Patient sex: F
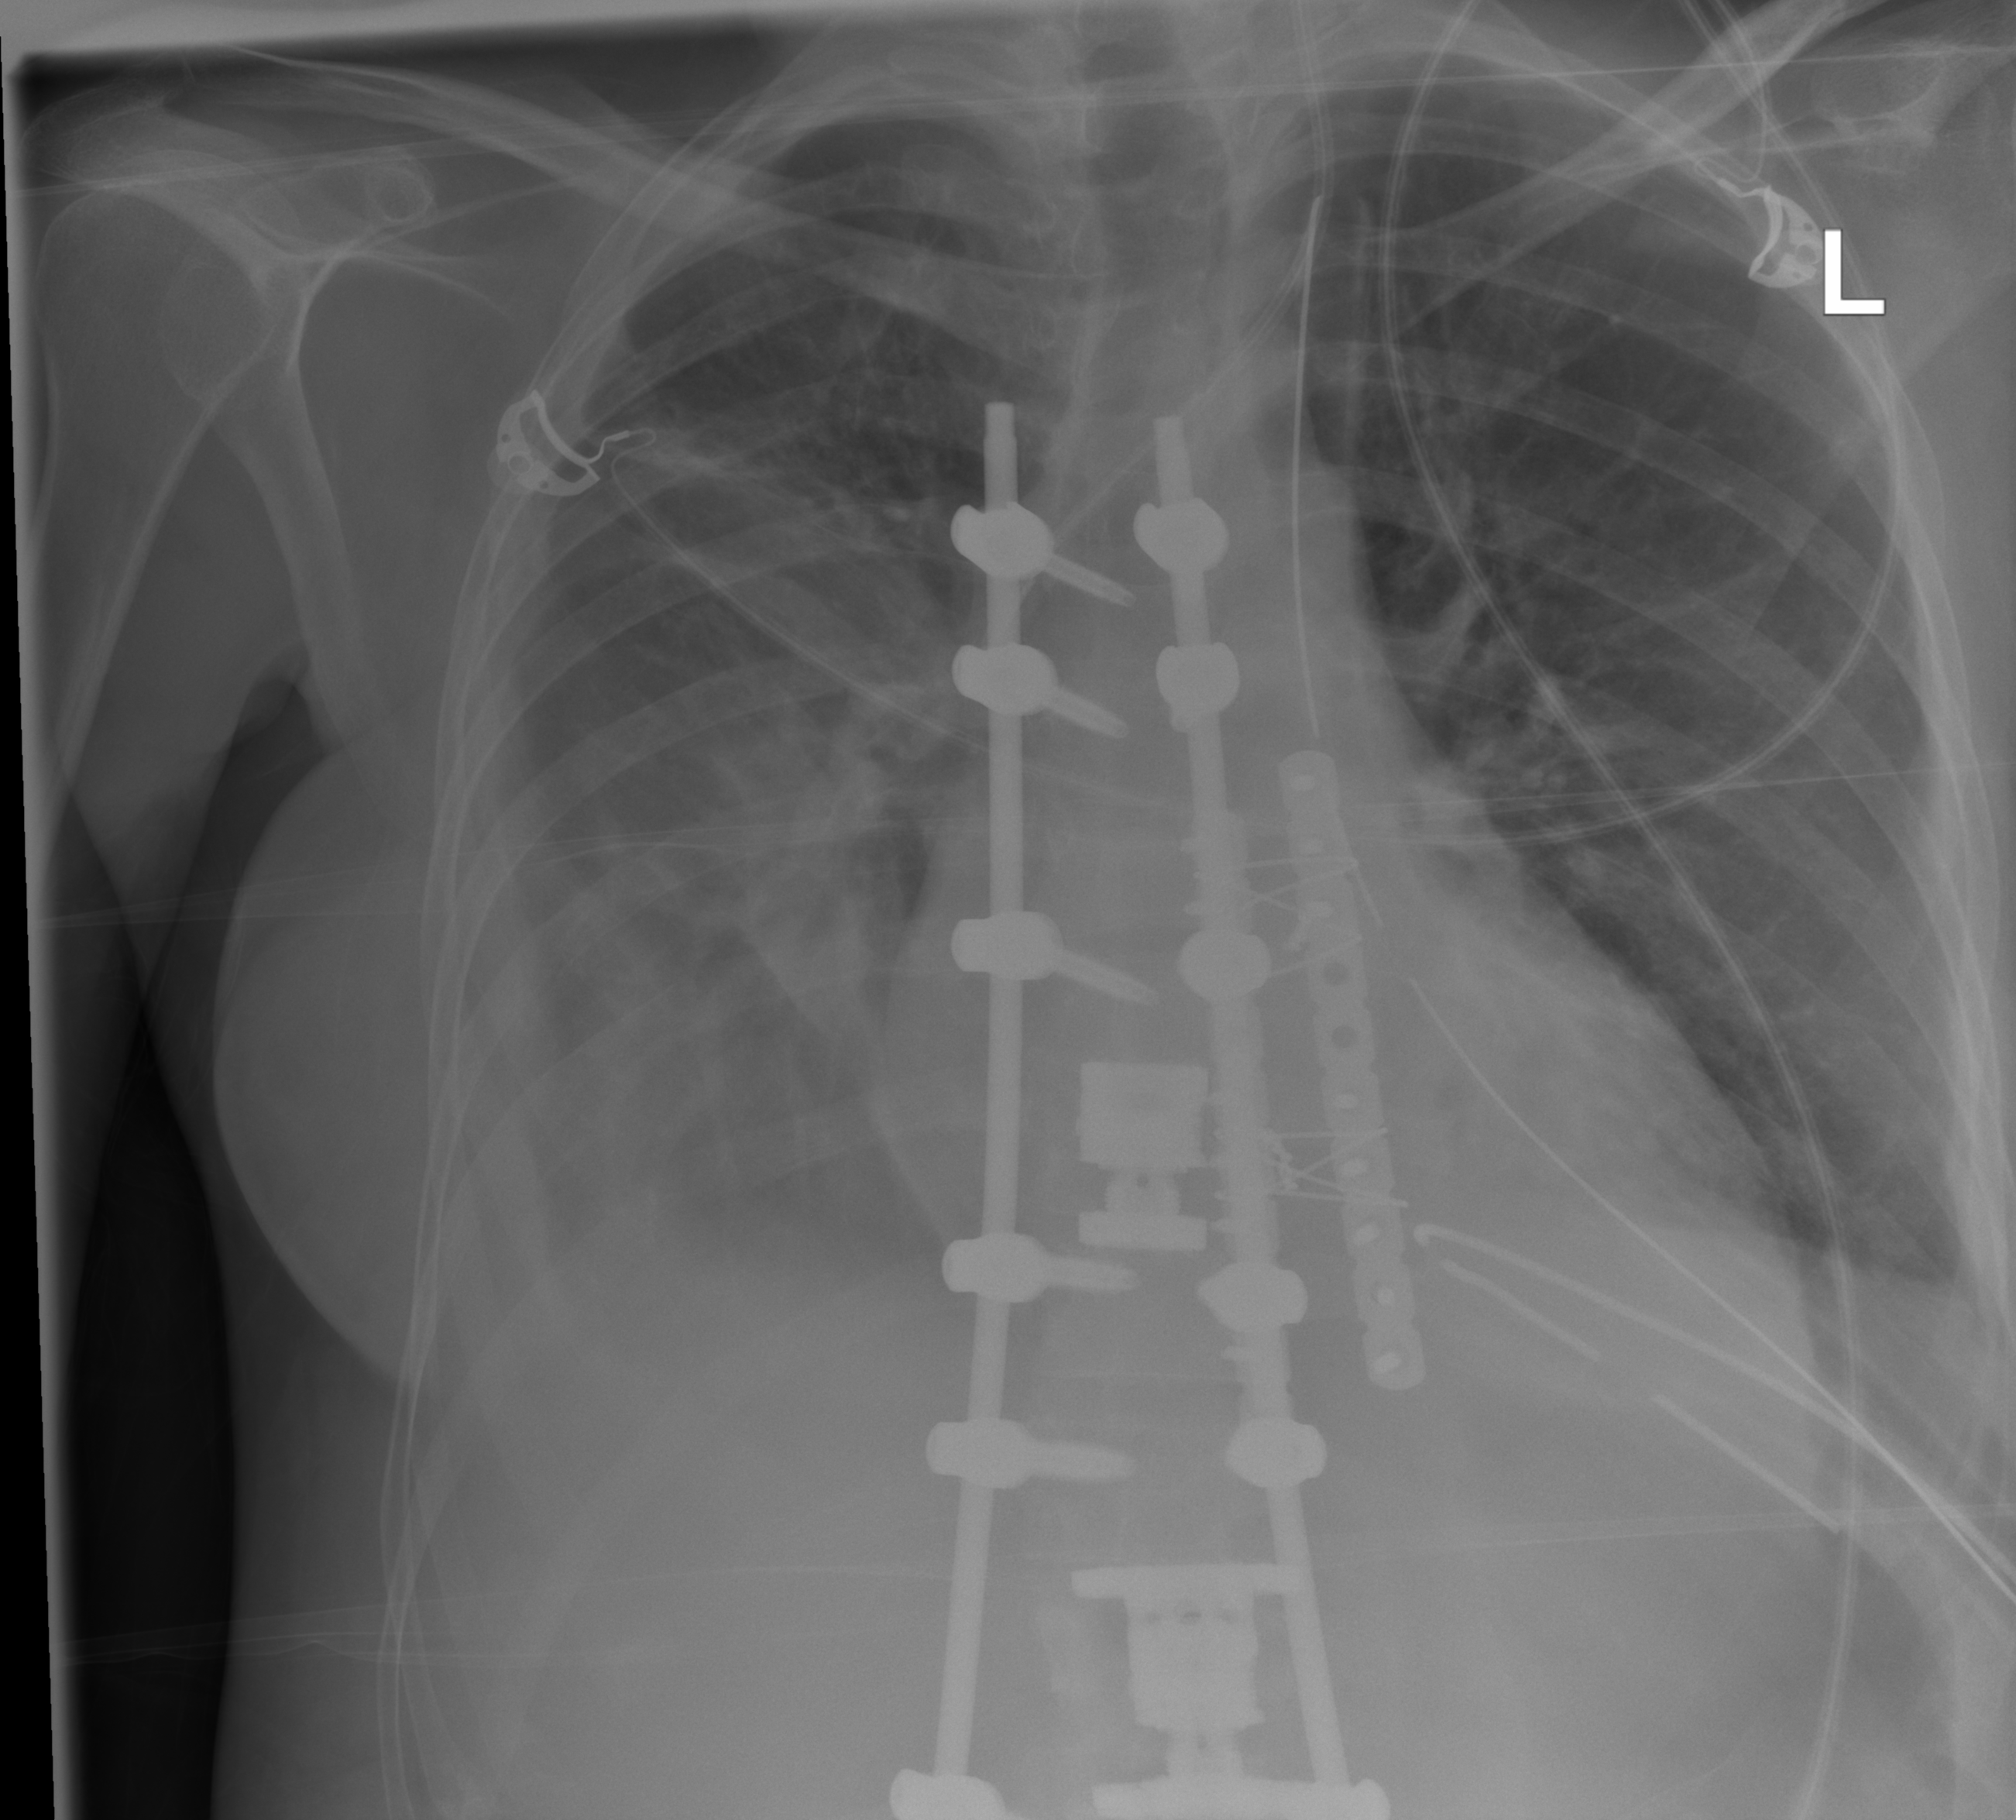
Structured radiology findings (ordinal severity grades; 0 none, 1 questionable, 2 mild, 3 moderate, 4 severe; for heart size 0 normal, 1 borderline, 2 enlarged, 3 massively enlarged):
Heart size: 0
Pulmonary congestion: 2
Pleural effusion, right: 3
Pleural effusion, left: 0
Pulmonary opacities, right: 2
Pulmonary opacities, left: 0
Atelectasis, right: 3
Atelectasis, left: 0